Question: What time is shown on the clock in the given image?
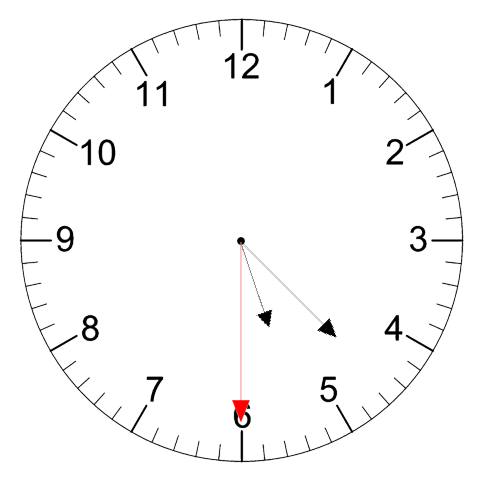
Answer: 05:22:30